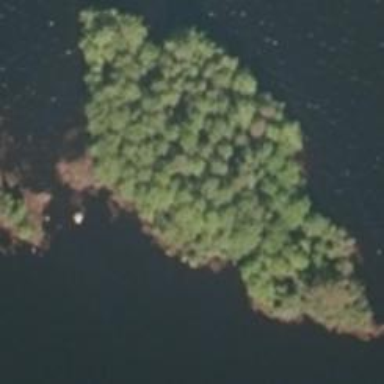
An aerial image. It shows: Islet.